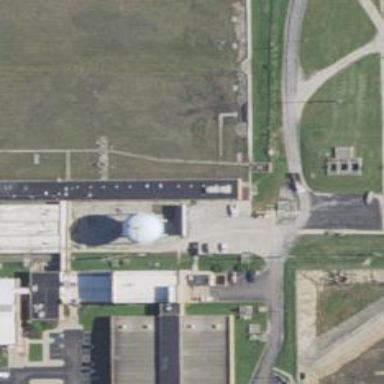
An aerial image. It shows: Water tower that is man-made.